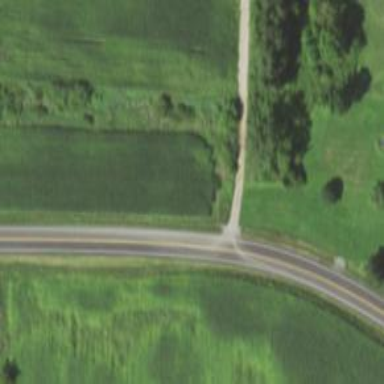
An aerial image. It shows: Tertiary road.